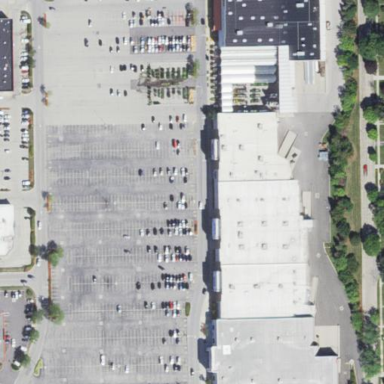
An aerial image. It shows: Retail building.